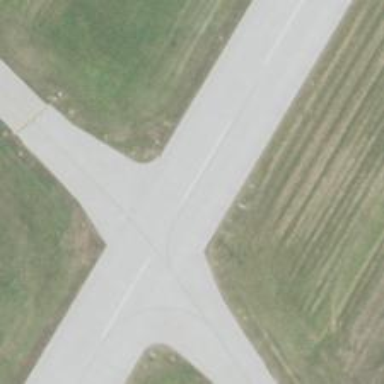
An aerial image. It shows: View of runway in airport.